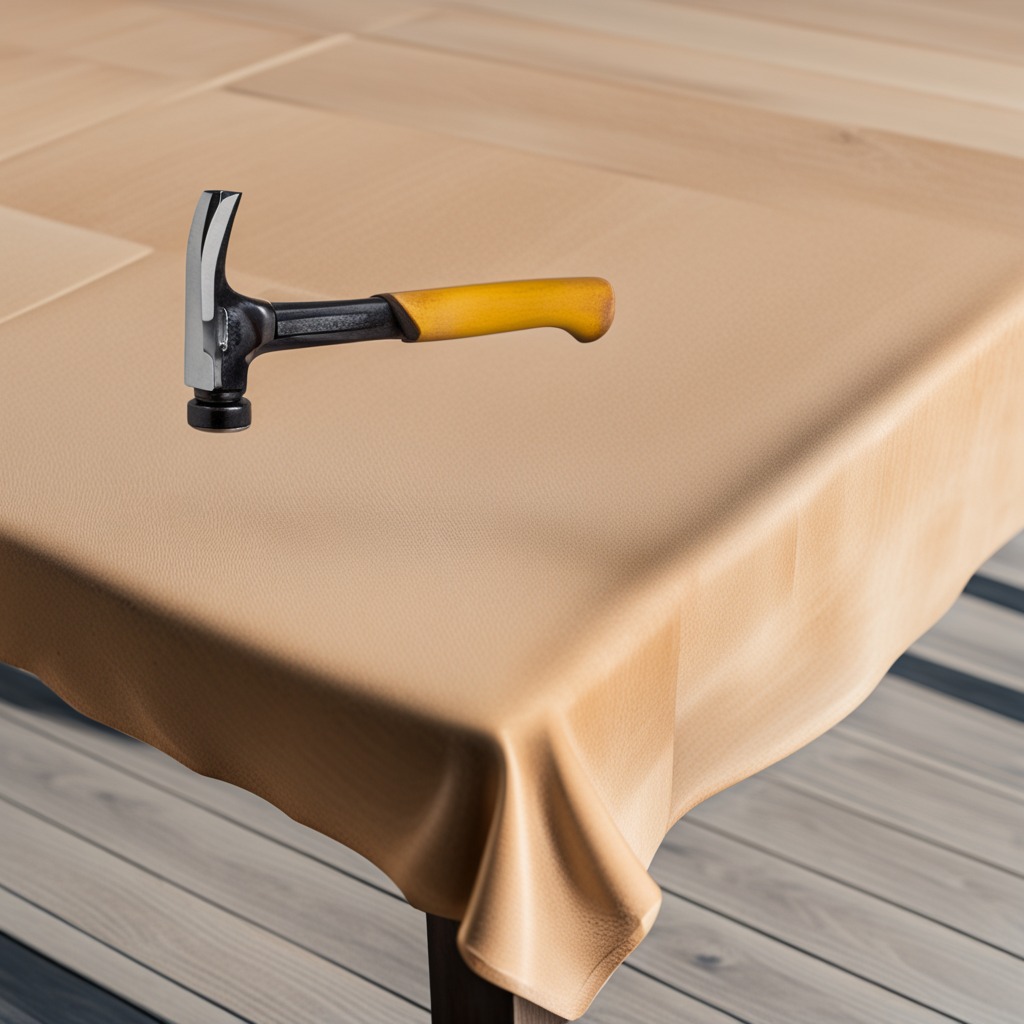
A hammer is lying on the wooden table in an outdoor workshop during daytime bright natural light soft shadows worn but beneath the cloth.